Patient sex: M
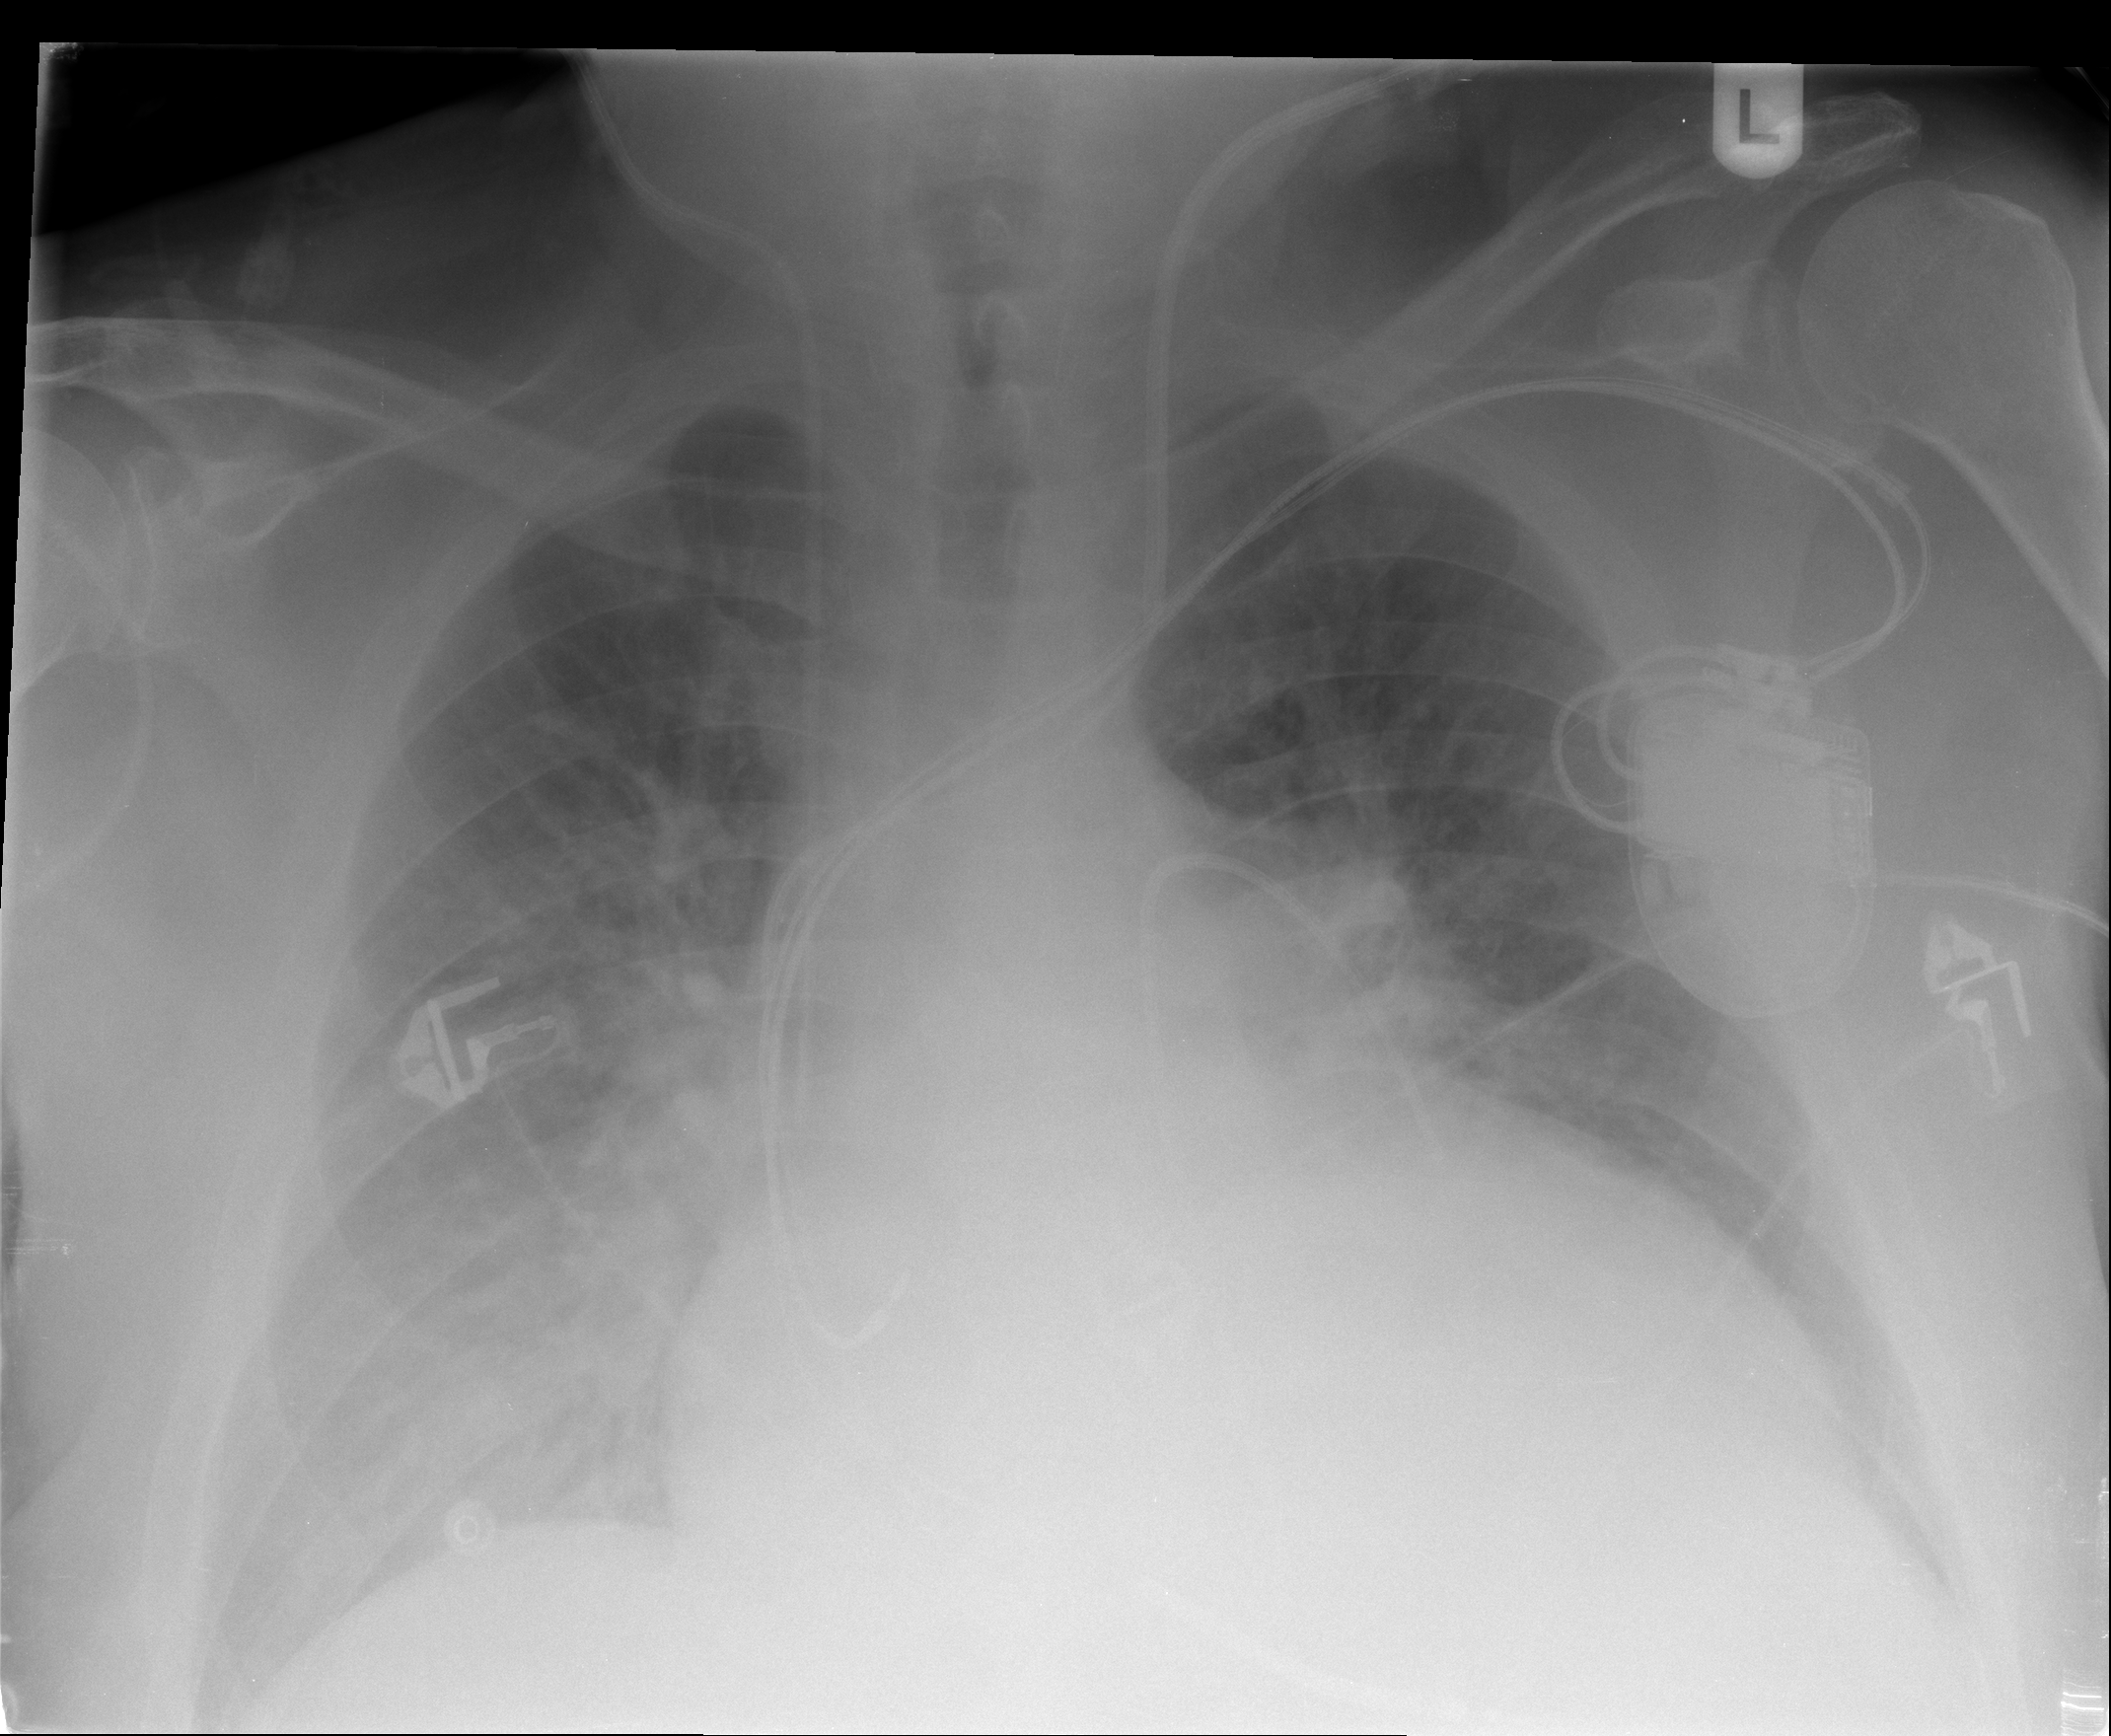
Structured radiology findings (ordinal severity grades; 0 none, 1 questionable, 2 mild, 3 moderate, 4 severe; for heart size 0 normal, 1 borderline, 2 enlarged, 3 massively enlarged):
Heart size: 3
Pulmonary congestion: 3
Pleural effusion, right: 2
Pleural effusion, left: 2
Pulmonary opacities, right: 2
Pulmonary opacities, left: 2
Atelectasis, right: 2
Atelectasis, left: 2